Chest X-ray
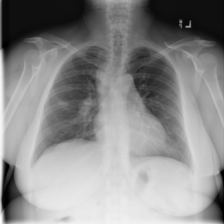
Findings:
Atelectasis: negative
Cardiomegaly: negative
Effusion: negative
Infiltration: negative
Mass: negative
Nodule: negative
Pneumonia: negative
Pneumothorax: negative
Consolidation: negative
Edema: negative
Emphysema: negative
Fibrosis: negative
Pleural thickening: negative
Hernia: negative